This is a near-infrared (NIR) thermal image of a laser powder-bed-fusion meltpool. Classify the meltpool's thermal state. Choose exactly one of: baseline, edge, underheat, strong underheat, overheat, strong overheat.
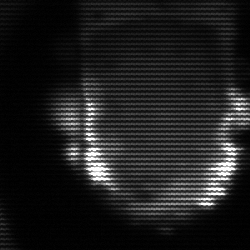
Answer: baseline